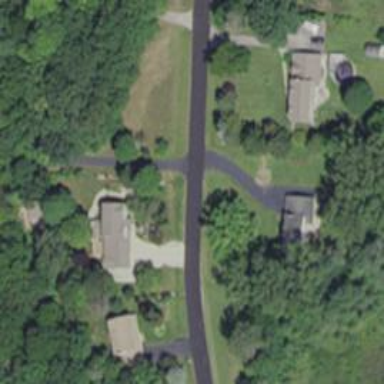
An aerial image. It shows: Driveway.